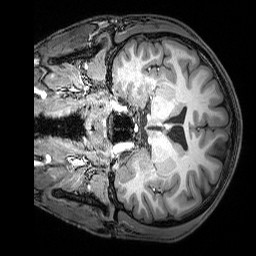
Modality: T1w
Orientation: coronal
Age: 21
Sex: male
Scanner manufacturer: siemens
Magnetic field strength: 3 T
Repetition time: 2.53 s
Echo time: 0.00388 s